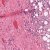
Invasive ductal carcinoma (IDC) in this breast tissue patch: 1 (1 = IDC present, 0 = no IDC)